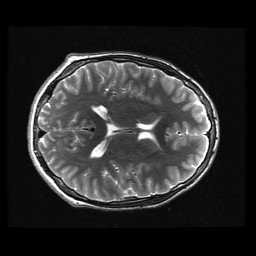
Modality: T2w
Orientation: axial
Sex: male
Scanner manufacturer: ge
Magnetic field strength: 3 T
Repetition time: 5 s
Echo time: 0.1017 s